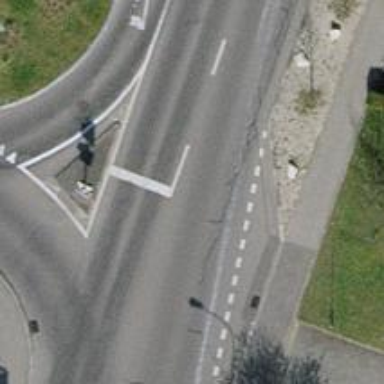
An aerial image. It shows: Road with traffic signals.